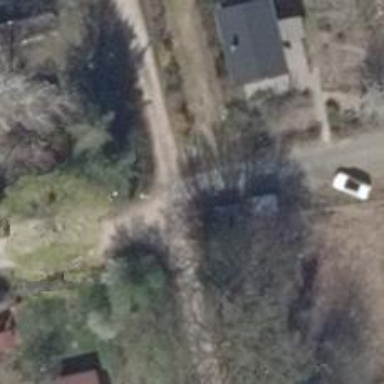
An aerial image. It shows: Driveway leading to service road.